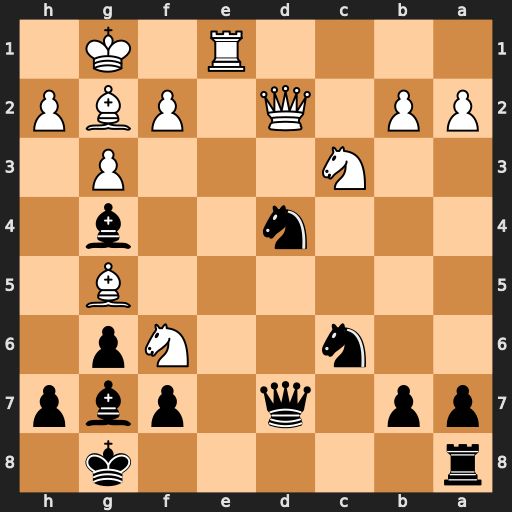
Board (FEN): r5k1/pp1q1pbp/2n2Np1/6B1/3n2b1/2N3P1/PP1Q1PBP/4R1K1
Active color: b
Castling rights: -
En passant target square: -
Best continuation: Bxf6 Bxf6 Nf3+ Bxf3 Qxd2